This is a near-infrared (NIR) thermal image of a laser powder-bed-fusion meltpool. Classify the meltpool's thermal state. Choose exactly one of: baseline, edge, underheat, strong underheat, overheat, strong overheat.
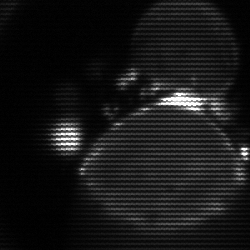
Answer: edge